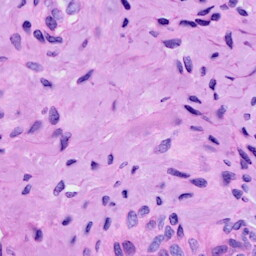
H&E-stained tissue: Cervix